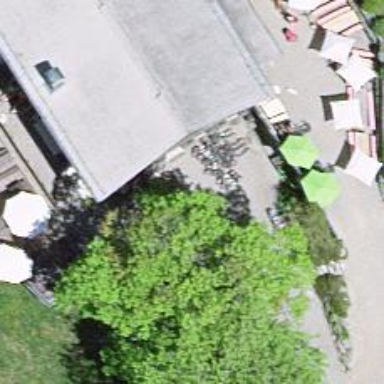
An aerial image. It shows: Bicycle parking area with stands on pebblestone surface.